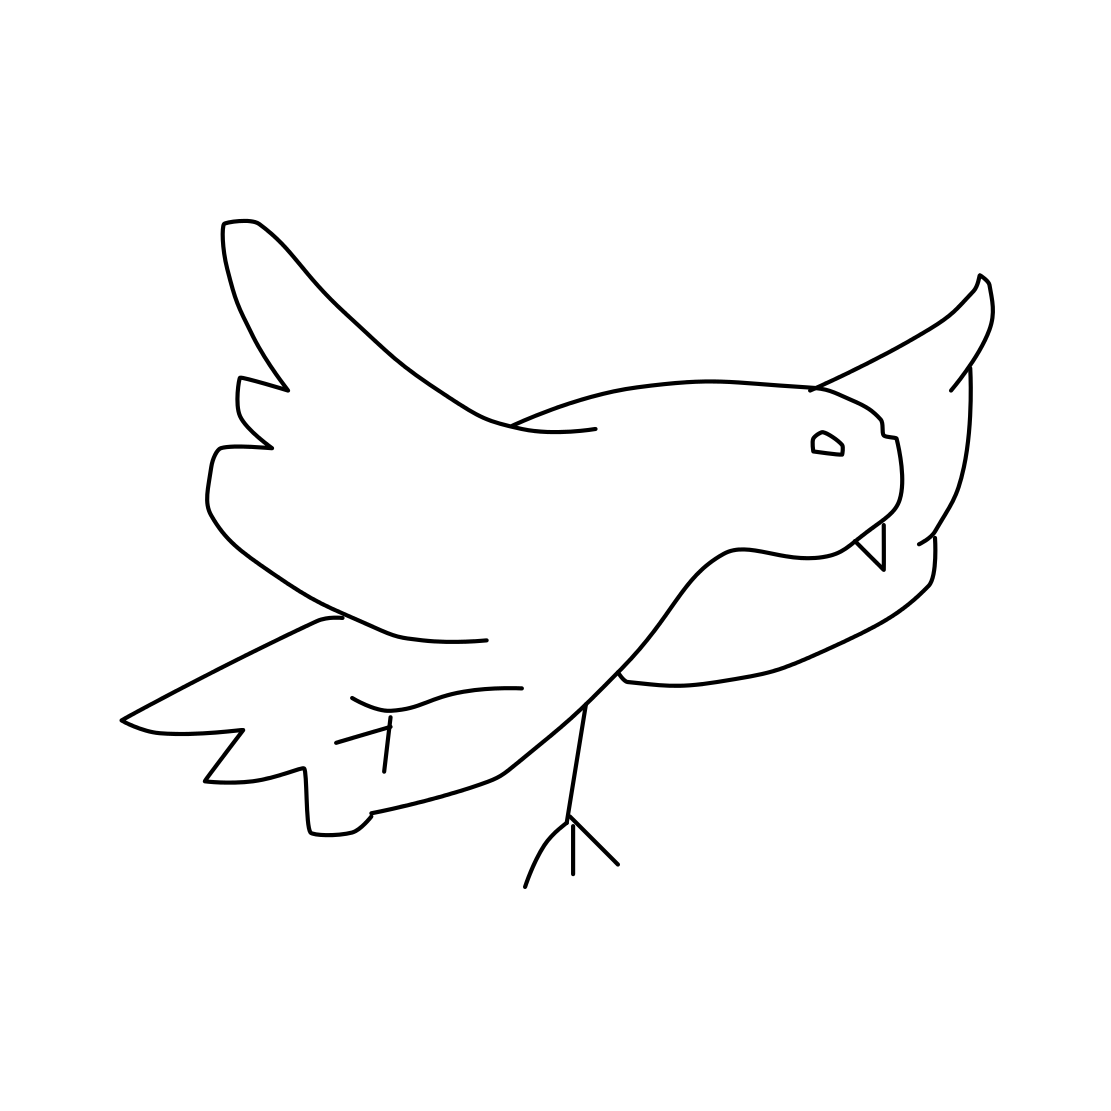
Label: flying bird